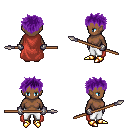
a pixel art fantasy rpg character, female body template, human, dark skin, maroon cape, white pants, purple bedhead hairstyle, metal gloves, gold boots, spear, four views (front, back, left, right), 2x2 character sprite sheet, small pixel art, hard edges, no anti-aliasing